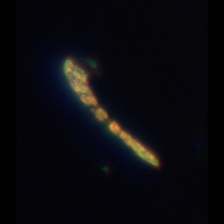
Taxon: Eucampia
Group: Diatoms